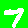
Digit: 7